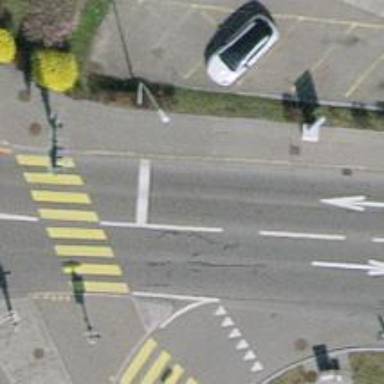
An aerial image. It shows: Road with traffic signals.